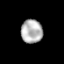
Tissue: prostate
Cell type: T cells
Senescence score: 0.3572
Nuclear area (px): 494
Mean DAPI intensity: 181.152